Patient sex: M
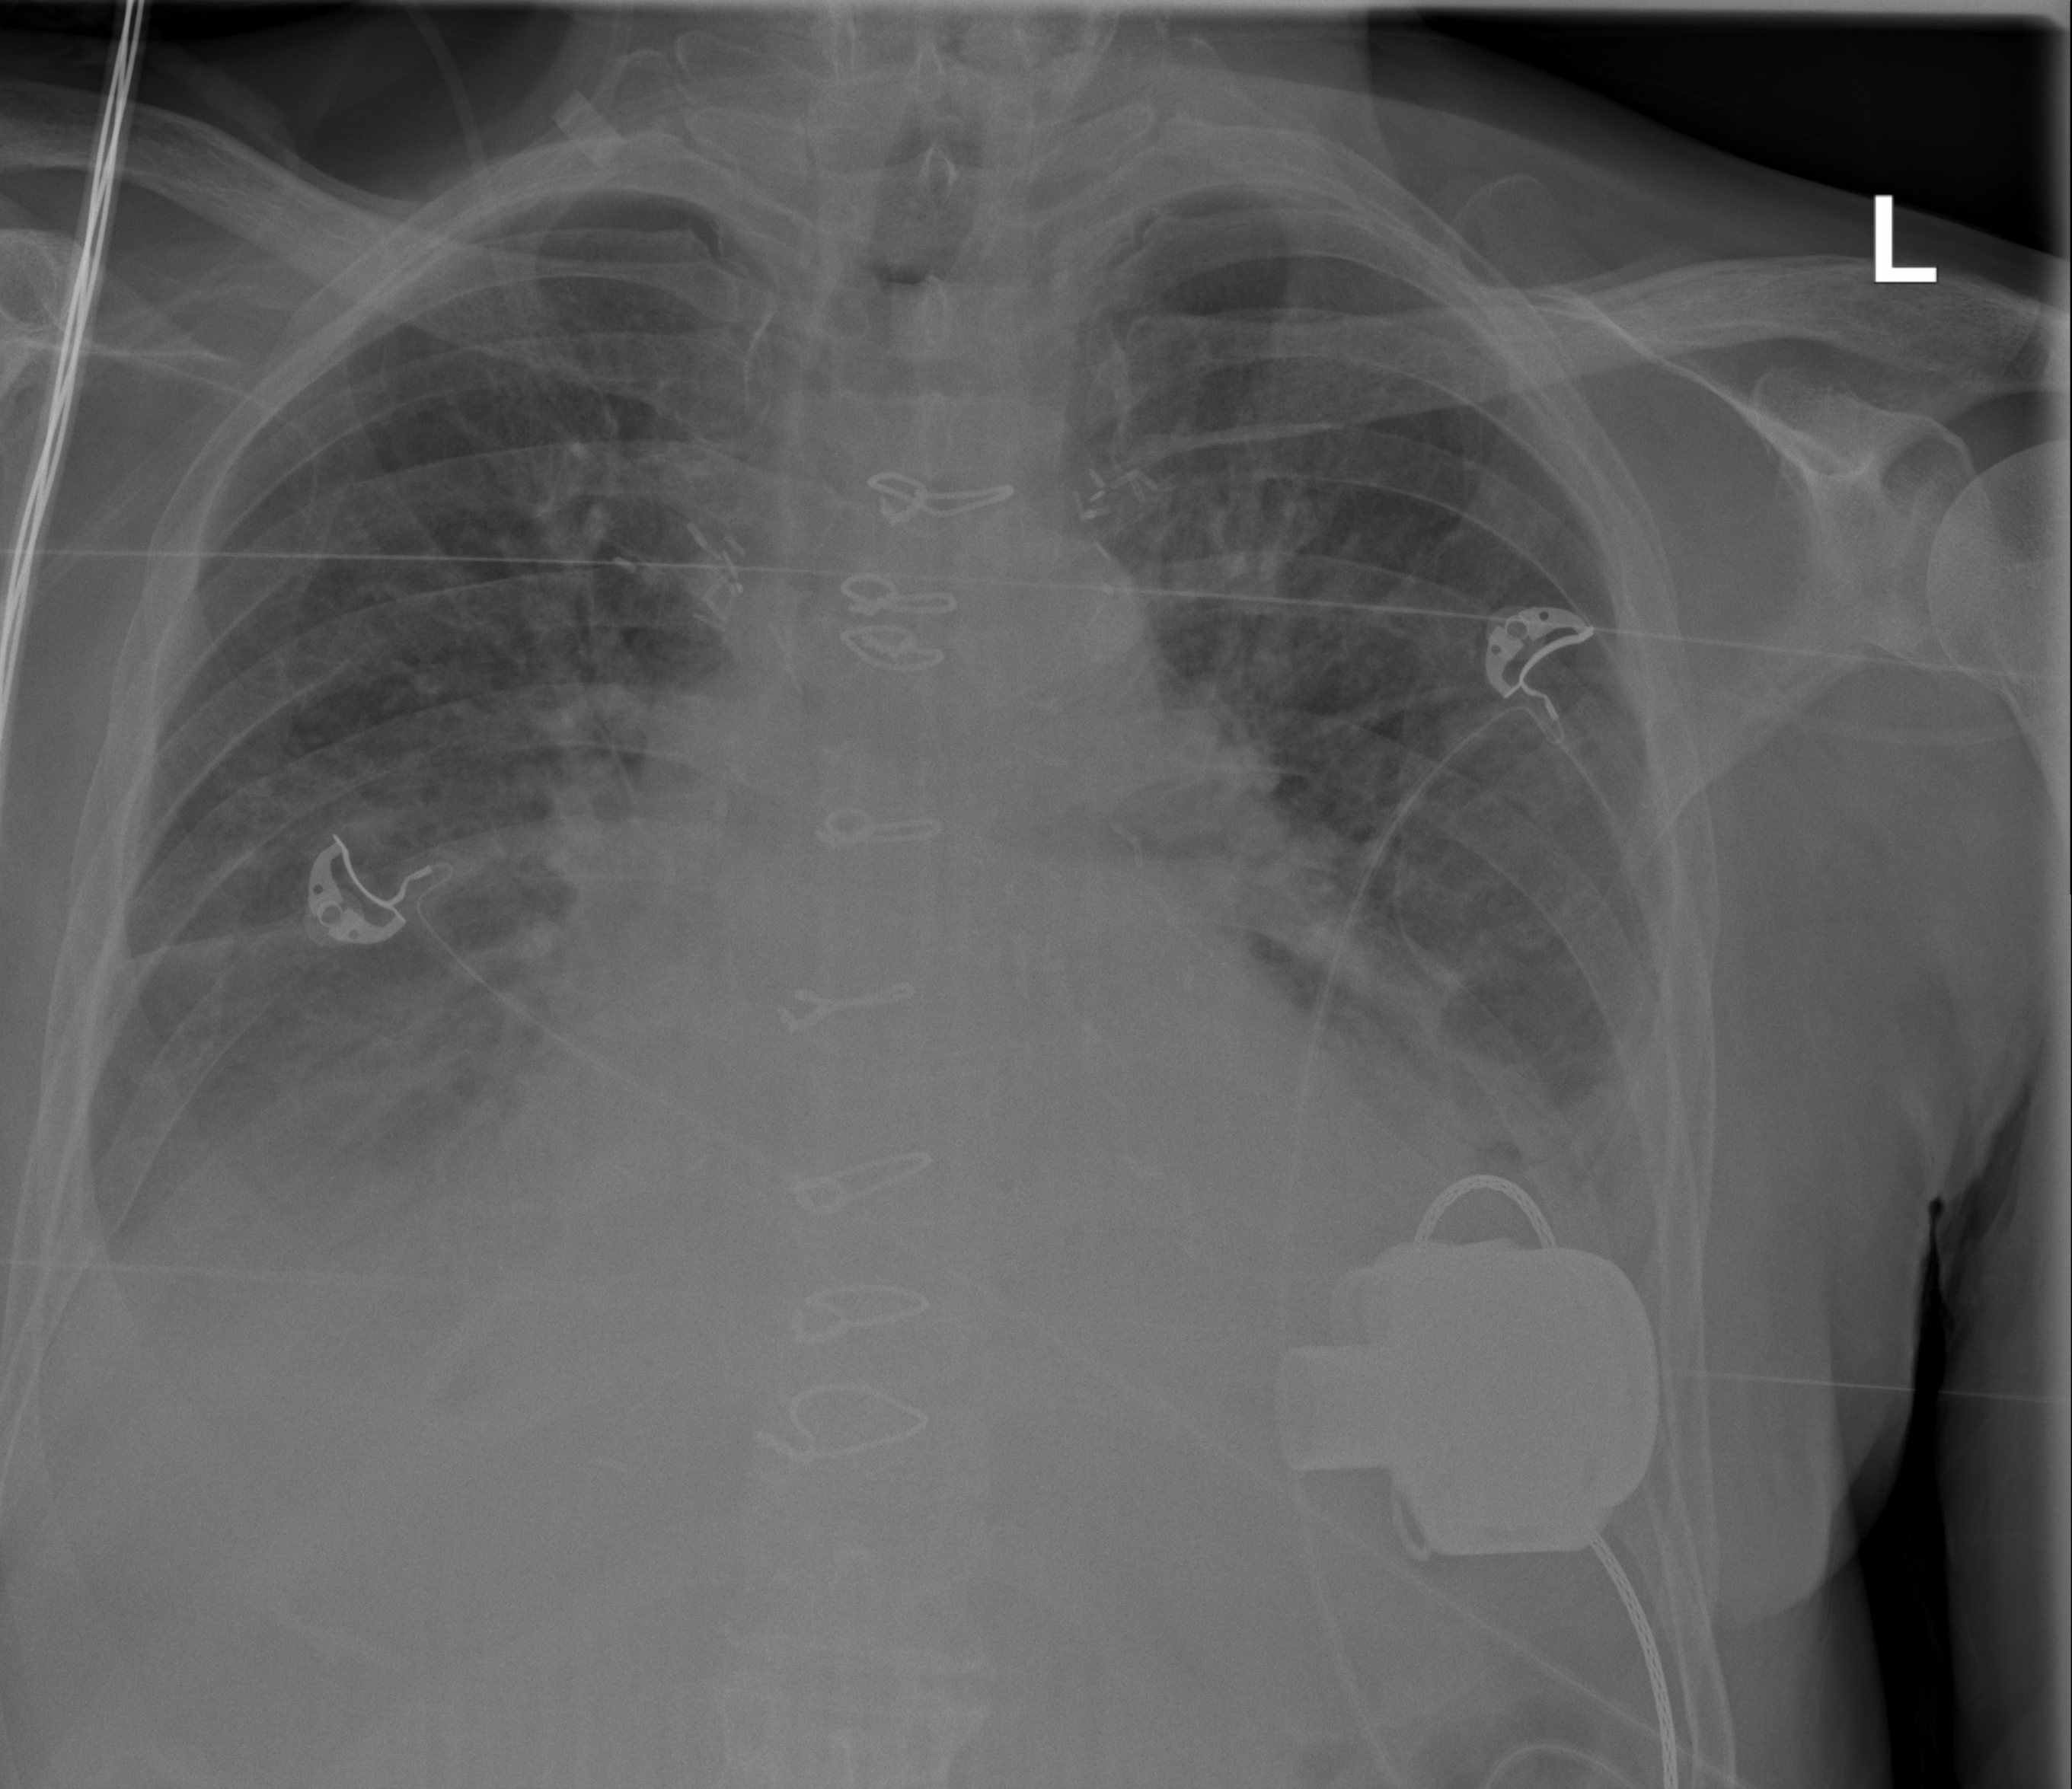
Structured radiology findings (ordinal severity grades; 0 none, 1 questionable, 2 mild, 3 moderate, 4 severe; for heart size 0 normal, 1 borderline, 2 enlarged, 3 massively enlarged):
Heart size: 2
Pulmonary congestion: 2
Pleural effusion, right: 2
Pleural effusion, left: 2
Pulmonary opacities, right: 1
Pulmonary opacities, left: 1
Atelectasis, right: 2
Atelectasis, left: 2